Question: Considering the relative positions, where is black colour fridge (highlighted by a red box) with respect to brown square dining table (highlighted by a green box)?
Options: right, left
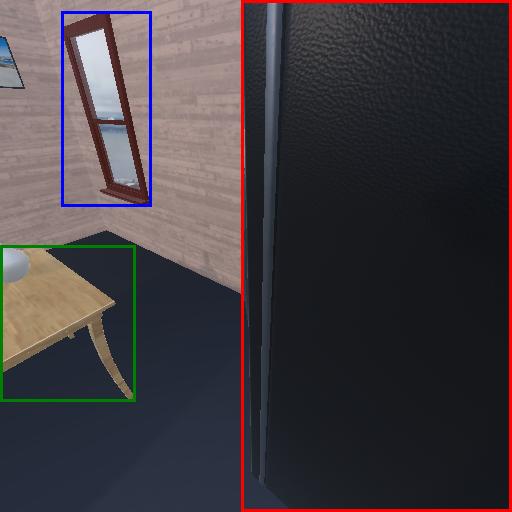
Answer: right